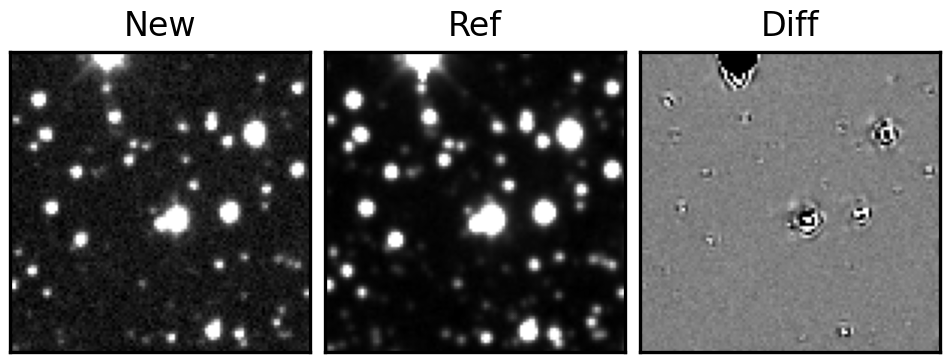
Label: bogus